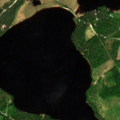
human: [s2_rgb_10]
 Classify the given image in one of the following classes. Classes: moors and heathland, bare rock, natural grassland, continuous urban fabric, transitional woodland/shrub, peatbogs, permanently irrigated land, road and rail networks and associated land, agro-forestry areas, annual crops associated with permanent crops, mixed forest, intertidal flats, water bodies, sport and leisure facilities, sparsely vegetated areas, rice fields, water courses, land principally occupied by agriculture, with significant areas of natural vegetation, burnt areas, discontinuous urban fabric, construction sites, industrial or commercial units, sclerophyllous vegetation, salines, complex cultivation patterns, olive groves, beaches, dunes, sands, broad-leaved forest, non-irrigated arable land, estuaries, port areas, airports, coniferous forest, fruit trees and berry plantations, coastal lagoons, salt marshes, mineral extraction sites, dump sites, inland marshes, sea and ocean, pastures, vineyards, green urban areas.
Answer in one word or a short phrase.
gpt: coniferous forest, mixed forest, peatbogs, water bodies